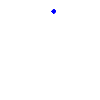
Particle: proton